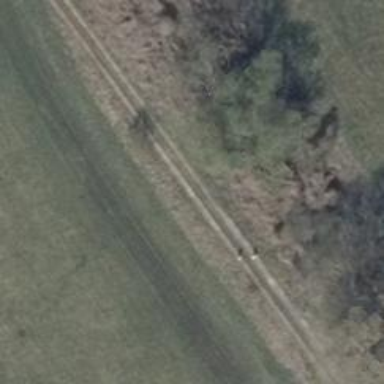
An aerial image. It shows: Grass track with grade3 tracktype.